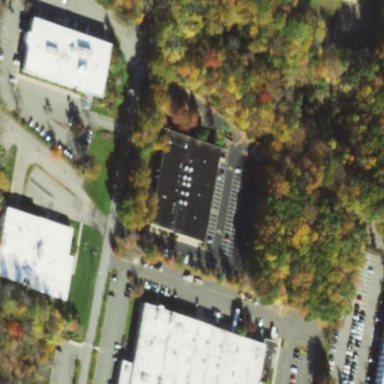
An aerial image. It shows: Parking area.